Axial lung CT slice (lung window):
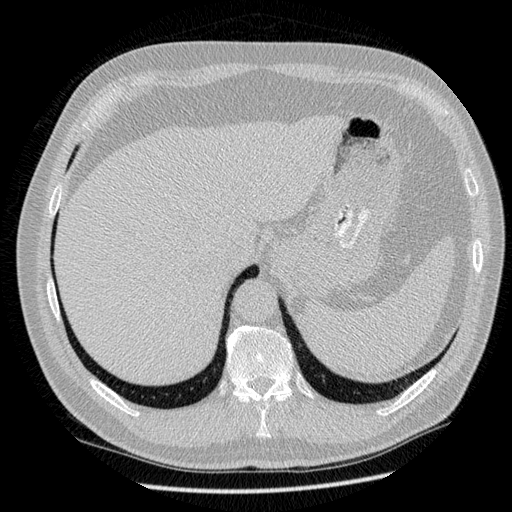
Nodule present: no